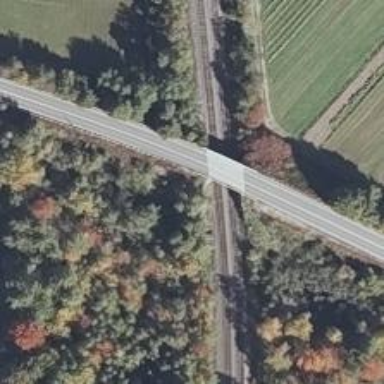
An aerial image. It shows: Secondary road with bridge.